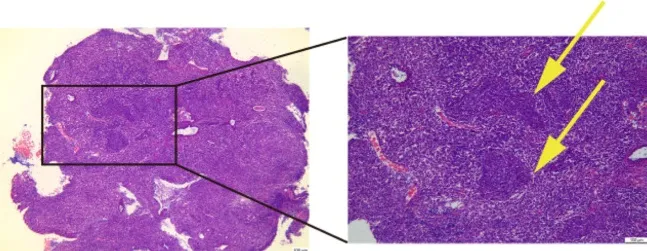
Diagnosis of nasopharynx cancer. (C) Image of pathological diagnosis. Magnification; x40 andx100. A paraffin section of the mass was stained with HE, showing obvious tumor nests, oval nuclei: the yellow arrow points to.
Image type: pathology (h&e)